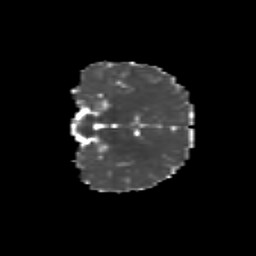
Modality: MD
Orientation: coronal
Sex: male
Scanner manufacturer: siemens
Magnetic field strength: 3 T
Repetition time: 5 s
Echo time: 0.071 s